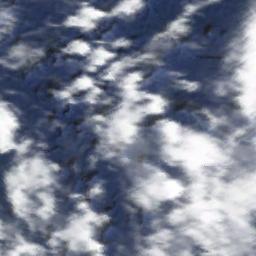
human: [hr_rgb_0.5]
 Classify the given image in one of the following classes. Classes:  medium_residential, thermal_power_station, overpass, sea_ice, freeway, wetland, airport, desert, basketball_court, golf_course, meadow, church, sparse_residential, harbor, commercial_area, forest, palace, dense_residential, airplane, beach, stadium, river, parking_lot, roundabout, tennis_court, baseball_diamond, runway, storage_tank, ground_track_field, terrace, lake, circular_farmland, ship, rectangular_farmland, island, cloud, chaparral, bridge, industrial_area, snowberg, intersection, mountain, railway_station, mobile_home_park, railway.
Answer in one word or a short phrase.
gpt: cloud